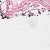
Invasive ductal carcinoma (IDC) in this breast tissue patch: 0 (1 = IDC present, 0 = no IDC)